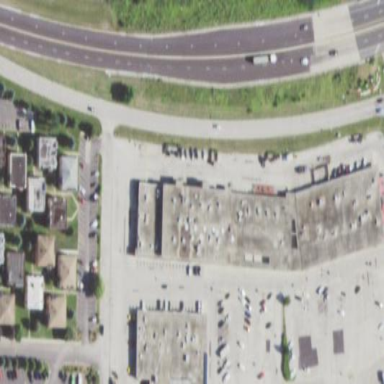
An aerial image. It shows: Retail building.